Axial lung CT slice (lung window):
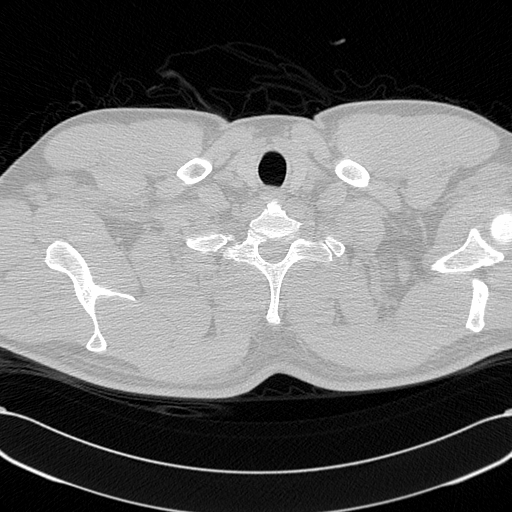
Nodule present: no